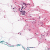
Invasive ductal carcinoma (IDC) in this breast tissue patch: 0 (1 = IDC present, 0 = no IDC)